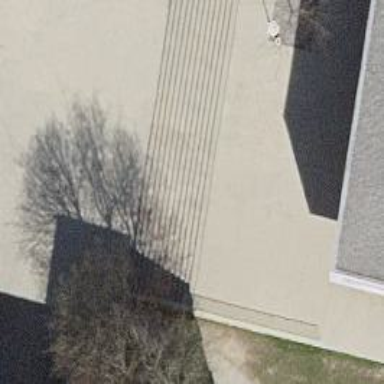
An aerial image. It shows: Road with steps.